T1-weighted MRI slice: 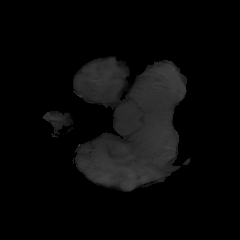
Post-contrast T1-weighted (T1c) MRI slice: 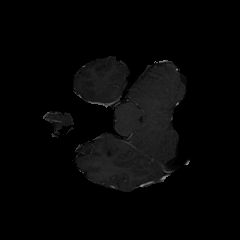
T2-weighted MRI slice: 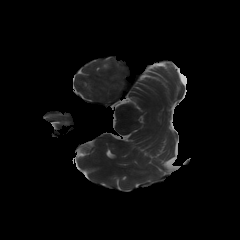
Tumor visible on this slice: no